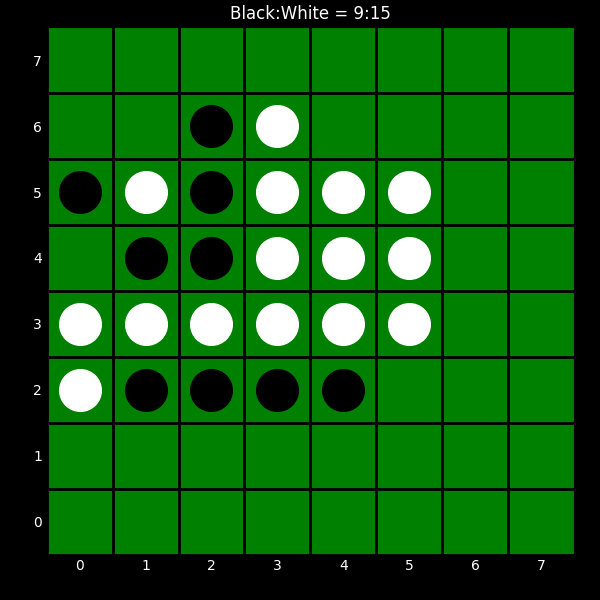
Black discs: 9
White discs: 15